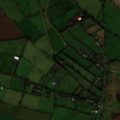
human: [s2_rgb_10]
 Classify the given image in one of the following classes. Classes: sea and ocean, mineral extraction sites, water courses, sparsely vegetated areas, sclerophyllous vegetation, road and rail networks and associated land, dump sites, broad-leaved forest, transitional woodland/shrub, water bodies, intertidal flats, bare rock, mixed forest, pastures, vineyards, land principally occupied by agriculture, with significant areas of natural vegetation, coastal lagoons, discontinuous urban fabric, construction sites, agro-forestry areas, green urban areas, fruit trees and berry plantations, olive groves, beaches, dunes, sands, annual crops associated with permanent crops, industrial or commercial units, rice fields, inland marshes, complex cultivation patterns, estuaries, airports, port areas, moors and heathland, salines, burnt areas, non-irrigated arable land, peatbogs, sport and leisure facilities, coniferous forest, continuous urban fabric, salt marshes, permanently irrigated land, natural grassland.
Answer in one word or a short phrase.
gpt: non-irrigated arable land, pastures, natural grassland